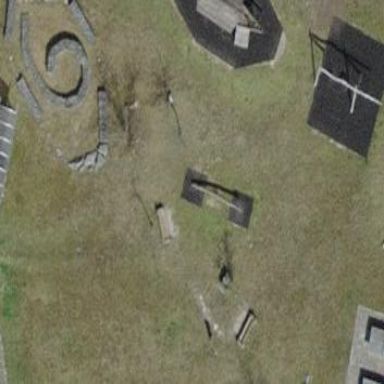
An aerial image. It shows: Playground area for leisure activities on the land.